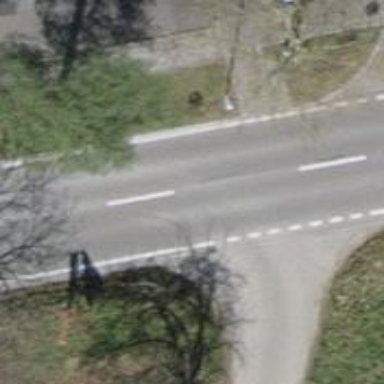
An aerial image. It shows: Asphalt road classified as tertiary.